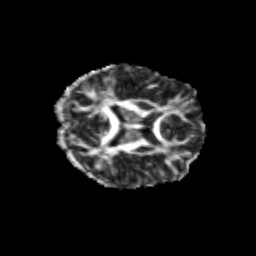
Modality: FA
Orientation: axial
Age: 24
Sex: female
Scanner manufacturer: siemens
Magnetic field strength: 3 T
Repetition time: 3.5 s
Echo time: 0.113 s